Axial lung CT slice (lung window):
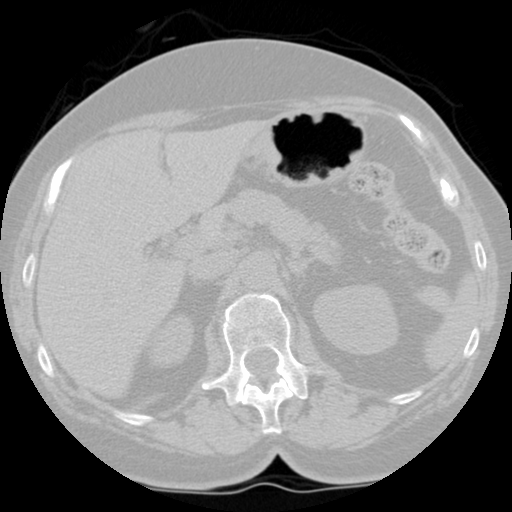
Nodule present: no